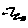
Label: zigzag